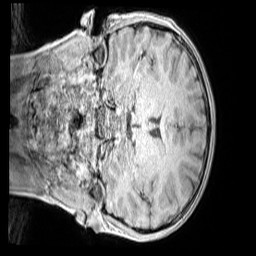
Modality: MP2RAGE
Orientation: coronal
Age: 10
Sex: male
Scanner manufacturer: siemens
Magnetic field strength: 3 T
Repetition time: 4 s
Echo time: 0.00299 s